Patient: sex F, age 60
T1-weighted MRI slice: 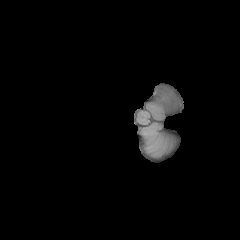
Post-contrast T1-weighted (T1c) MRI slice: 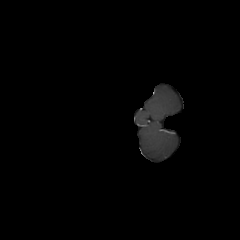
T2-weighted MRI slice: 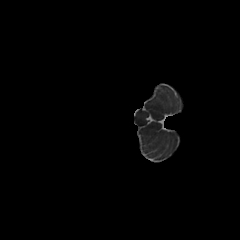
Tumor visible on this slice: no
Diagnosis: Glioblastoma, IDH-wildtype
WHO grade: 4